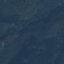
Land use / land cover: Forest